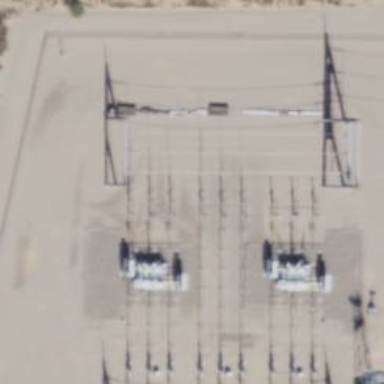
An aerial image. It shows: Switch for power supply.